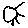
Label: sun